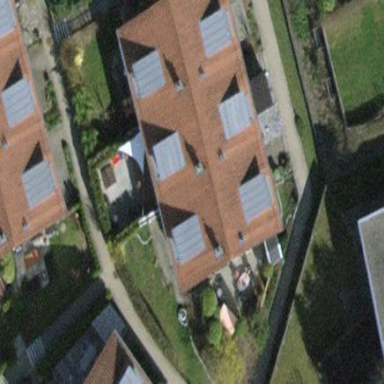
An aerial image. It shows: Simple house.